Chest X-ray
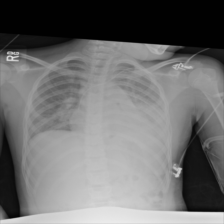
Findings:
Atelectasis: positive
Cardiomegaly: negative
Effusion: negative
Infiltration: positive
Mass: negative
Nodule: negative
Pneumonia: negative
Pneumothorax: negative
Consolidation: negative
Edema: negative
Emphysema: negative
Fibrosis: negative
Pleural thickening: negative
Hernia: negative